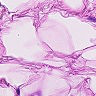
Metastatic tissue present: no